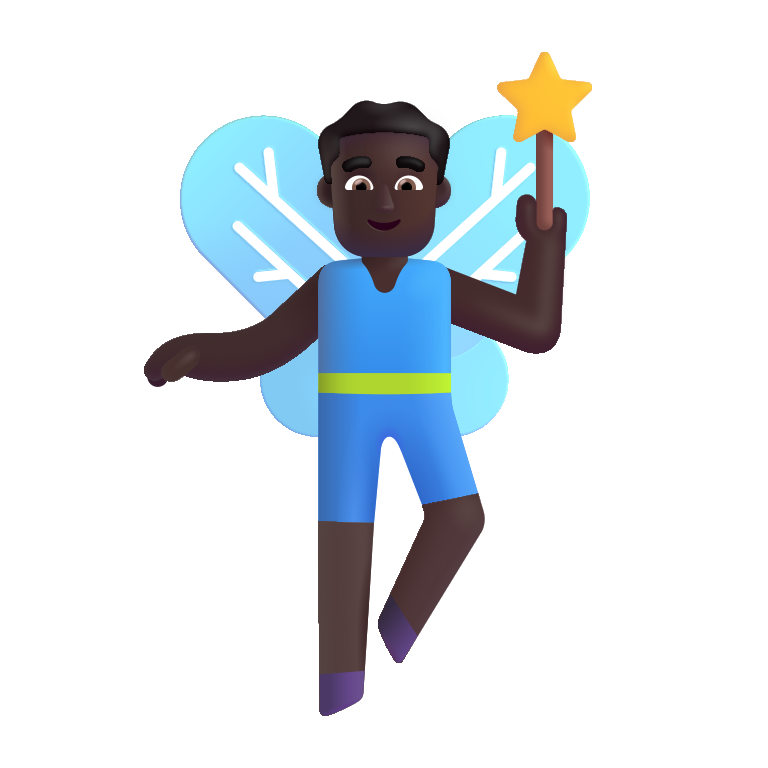
man fairy color dark